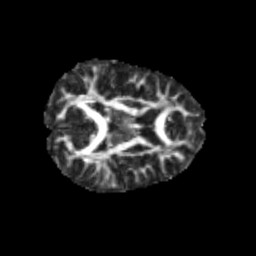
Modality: FA
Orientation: axial
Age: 11
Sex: female
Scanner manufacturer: siemens
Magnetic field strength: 3 T
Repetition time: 3.8 s
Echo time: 0.07 s